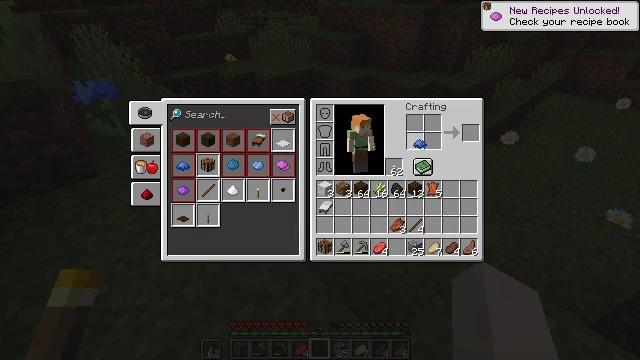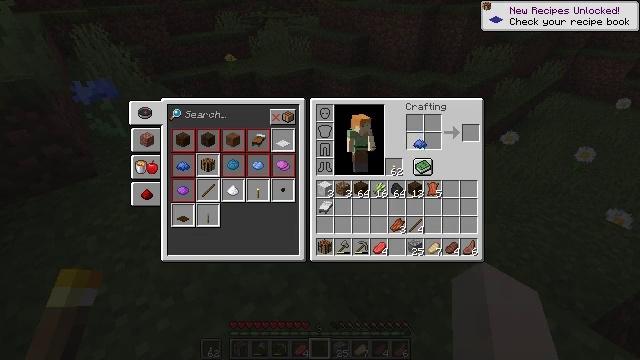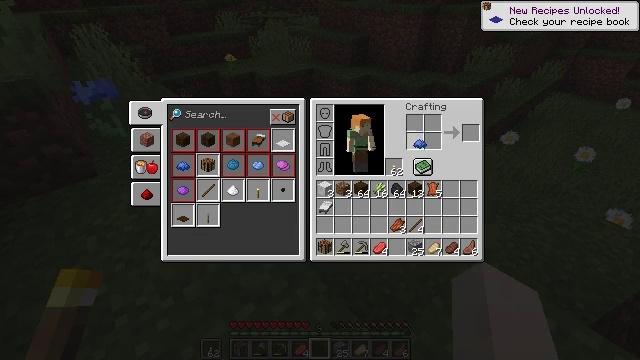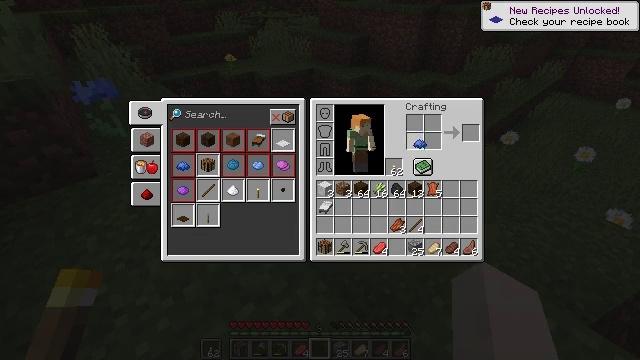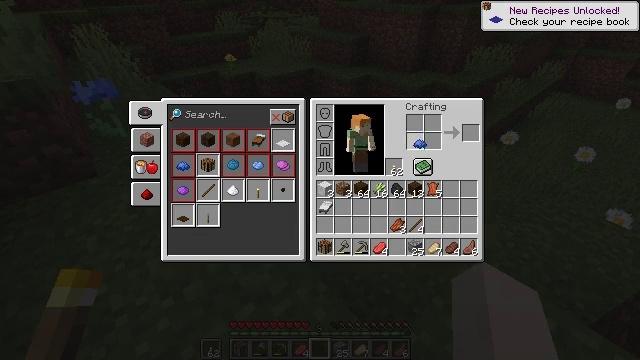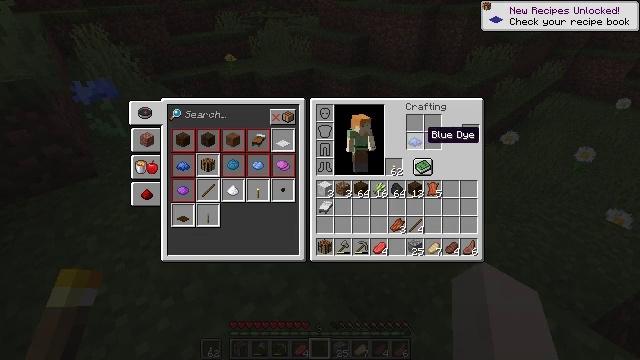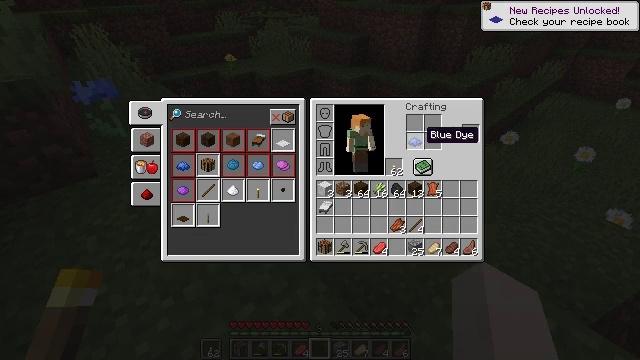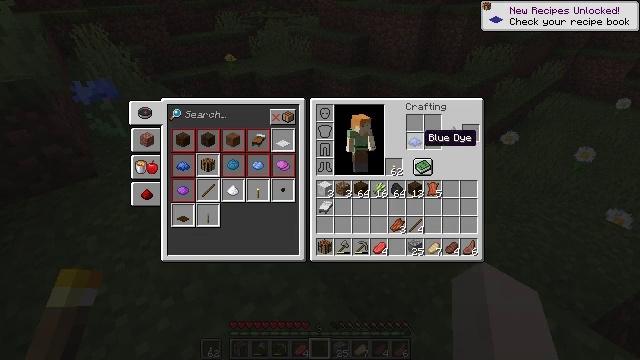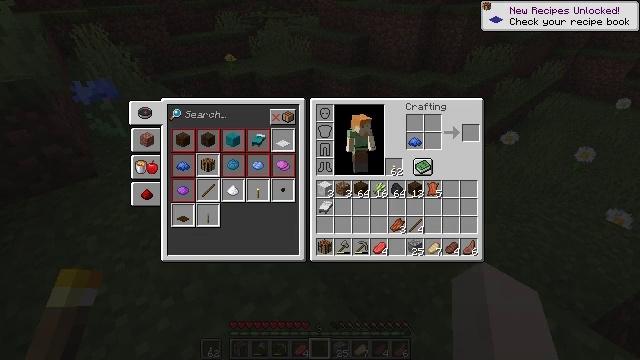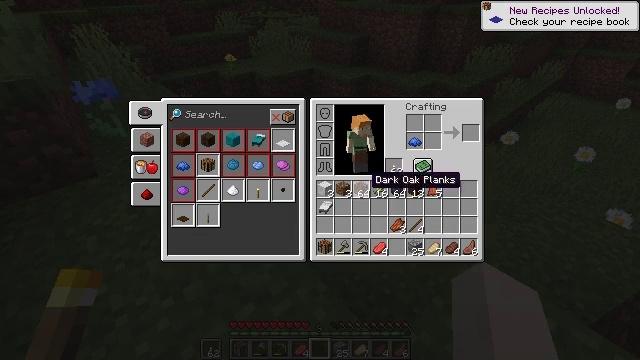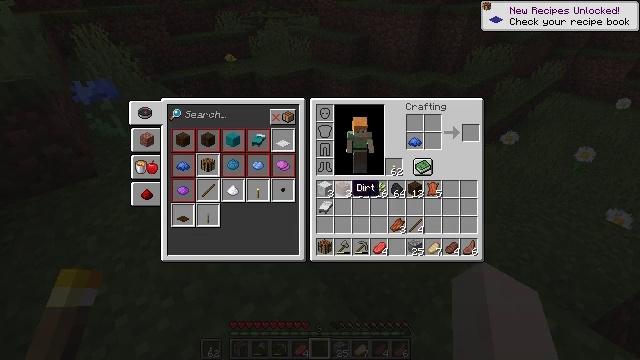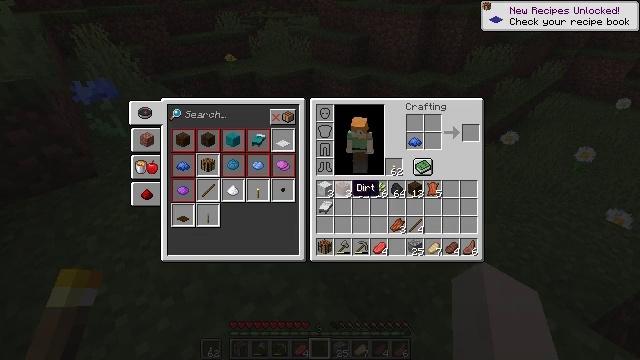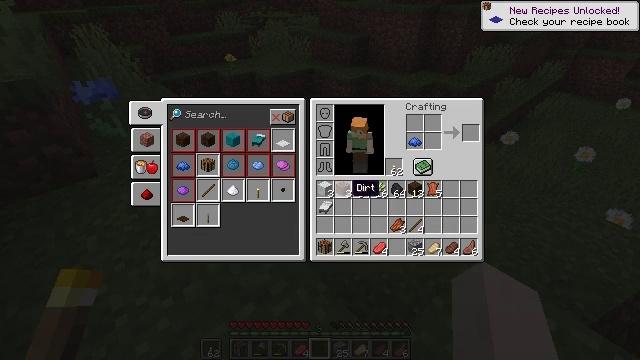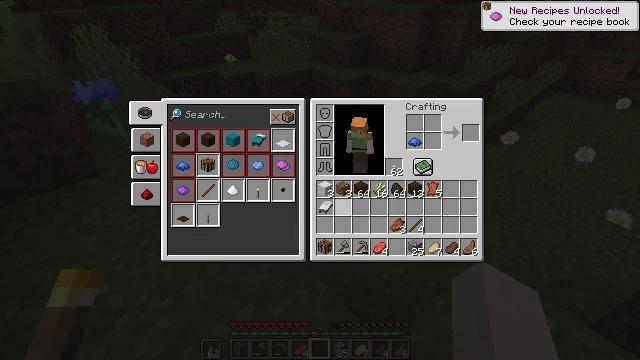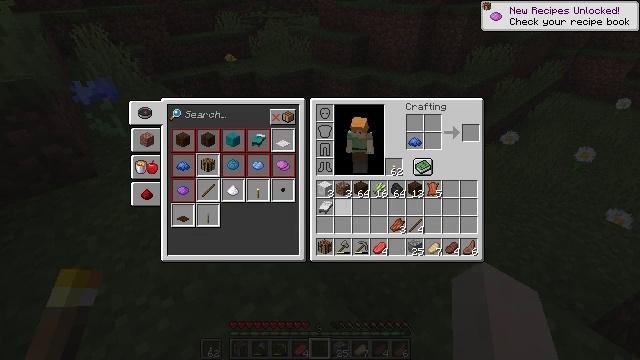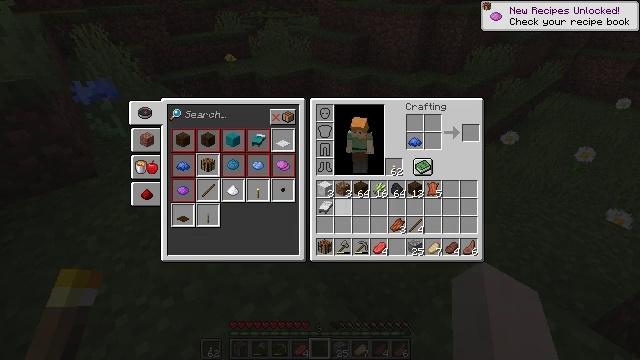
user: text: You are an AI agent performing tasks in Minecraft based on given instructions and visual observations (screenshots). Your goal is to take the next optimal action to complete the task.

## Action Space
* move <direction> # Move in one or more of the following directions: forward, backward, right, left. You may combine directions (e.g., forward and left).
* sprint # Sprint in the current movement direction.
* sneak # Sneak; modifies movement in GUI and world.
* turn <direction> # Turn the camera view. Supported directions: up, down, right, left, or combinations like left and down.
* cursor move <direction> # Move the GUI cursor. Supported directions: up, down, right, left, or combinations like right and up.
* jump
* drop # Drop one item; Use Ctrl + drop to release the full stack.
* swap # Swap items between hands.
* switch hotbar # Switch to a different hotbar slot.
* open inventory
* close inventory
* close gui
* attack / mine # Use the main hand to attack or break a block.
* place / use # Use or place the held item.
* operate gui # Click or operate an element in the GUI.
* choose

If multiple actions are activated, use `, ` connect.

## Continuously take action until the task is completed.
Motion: motion action
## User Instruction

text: Use a crafting table to craft a blue bed.
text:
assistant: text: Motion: no_op
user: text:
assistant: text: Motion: no_op
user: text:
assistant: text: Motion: operate gui
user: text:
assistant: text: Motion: operate gui
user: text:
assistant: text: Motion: no_op
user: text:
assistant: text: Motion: no_op
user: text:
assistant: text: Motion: no_op
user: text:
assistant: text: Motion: cursor move left and down
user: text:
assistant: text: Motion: cursor move left and down
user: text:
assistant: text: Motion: cursor move left and down
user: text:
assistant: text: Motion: no_op
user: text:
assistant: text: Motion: no_op
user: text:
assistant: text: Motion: no_op
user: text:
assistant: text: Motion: no_op
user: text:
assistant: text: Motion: no_op
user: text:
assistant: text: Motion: no_op
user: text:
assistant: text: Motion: cursor move left
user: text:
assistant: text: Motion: cursor move left
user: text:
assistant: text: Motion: operate gui
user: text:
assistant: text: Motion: operate gui
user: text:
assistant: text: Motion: operate gui
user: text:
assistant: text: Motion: cursor move right
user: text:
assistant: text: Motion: cursor move right and up
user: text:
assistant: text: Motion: cursor move right and up
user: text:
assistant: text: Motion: no_op
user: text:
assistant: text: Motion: no_op
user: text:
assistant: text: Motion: no_op
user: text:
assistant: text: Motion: no_op
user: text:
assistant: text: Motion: no_op
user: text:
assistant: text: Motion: no_op